Question: Alright, I've been racking my brain, reading up excel programming for dummies, and looking all over the place but I'm stressing over this little problem I have here. I'm completely new to vba programming, or really any programming language but I'm trying my best to get a handle on it.
The Scenario and what my goal is:
The picture below is a sample of a huge long list of data I have from different stream stations. The sample only holds two (niobrara and snake) to illustrate my problem, but in reality I have a little over 80 stations worth of data, each varying in the amount of stress periods (COLUMN B).
COLUMN A, is the station name column.
COLUMN B, stress period number
COLUMN C, modeled rate
COLUMN D, estimated rate
What I have been TRYING to figure out is how to make a macro that will loop through the station names (COLUMN A) and for each UNIQUE Group of station names, make a chart that will pop out to the right of the group, say in the COLUMN E area.
The chart is completely simple, it just needs two series scatterplot/line chart; one series with COLUMN B as x-value and COLUMN C as y-value; and the other series needs COLUMN B as x-value and COLUMN D as y-value.
Now my main ordeal, is that I don't know how to make the macro distinguish between station names, use all the data relating to that name to make the chart, then looping on to the next Station group and creating a chart that corresponds for that, and to continue looping through all 80+ station names in COLUMN A and to make the corresponding 80+ charts to the right of it all in somewhere like the COLUMN E.
If I had enough points to "bounty" this, I would in a heartbeat. But since I do not, whoever can solve my dilemma would receive my sincere gratitude in helping me understand run this problem smoothly and hopefully better my understanding of scenarios like this in the future. If there is anymore information that I need to clarify to make my question more understandable please comment your query and I'd be happy to explain in more detail the subject.
Cheers.
Oh, and for extra credit; now that I think about it, I manually entered the numbers in COLUMN B. Since the loop would need to use that column as the x-value it would be important if it could loop through itself and fill that column on its own before it made the chart (I would imagine it would have something to do with anything as simple as "counting out the rows that correspond to the station name". But again, I know not the proper terminology to correspond the station name, hence the pickle I'm in; however if the veteran programmer who is savvy enough to answer this question could, I'd imagine such a piece of code would be simple enough yet crucial to the success of such a macro I seek.

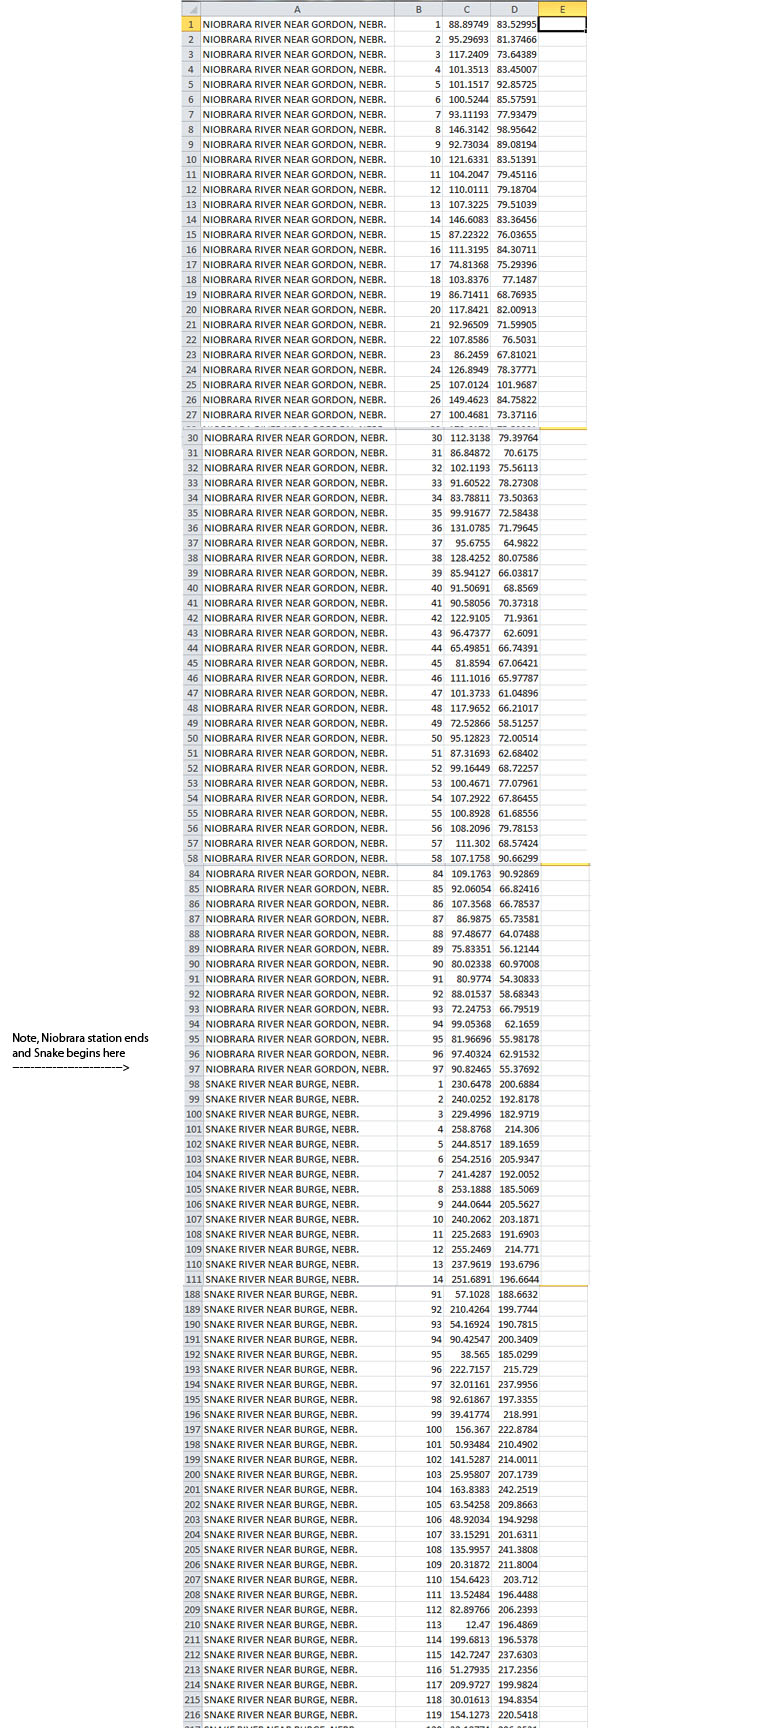
Answer: Try this
'''
Sub MakeCharts()
Dim sh As Worksheet
Dim rAllData As Range
Dim rChartData As Range
Dim cl As Range
Dim rwStart As Long, rwCnt As Long
Dim chrt As Chart
Set sh = ActiveSheet
With sh
' Get reference to all data
Set rAllData = .Range(.[A1], .[A1].End(xlDown)).Resize(, 4)
' Get reference to first cell in data range
rwStart = 1
Set cl = rAllData.Cells(rwStart, 1)
Do While cl <> ""
' cl points to first cell in a station data set
' Count rows in current data set
rwCnt = Application.WorksheetFunction. _
CountIfs(rAllData.Columns(1), cl.Value)
' Get reference to current data set range
Set rChartData = rAllData.Cells(rwStart, 1).Resize(rwCnt, 4)
With rChartData
' Auto fill sequence number
.Cells(1, 2) = 1
.Cells(2, 2) = 2
.Cells(1, 2).Resize(2, 1).AutoFill _
Destination:=.Columns(2), Type:=xlFillSeries
End With
' Create Chart next to data set
Set chrt = .Shapes.AddChart(xlXYScatterLines, _
rChartData.Width, .Range(.[A1], cl).Height).Chart
With chrt
.SetSourceData Source:=rChartData.Offset(0, 1).Resize(, 3)
' --> Set any chart properties here
' Add Title
.SetElement msoElementChartTitleCenteredOverlay
.ChartTitle.Caption = cl.Value
' Adjust plot size to allow for title
.PlotArea.Height = .PlotArea.Height - .ChartTitle.Height
.PlotArea.Top = .PlotArea.Top + .ChartTitle.Height
' Name series'
.SeriesCollection(1).Name = "=""Modeled"""
.SeriesCollection(2).Name = "=""Estimated"""
' turn off markers
.SeriesCollection(1).MarkerStyle = -4142
.SeriesCollection(2).MarkerStyle = -4142
End With
' Get next data set
rwStart = rwStart + rwCnt
Set cl = rAllData.Cells(rwStart, 1)
Loop
End With
End Sub
'''